Question:
I have been unable to find a satisfactory solution to creating the aforementioned table array.
I think this is a simple and interesting problem for senior developers, but it is difficult for me. I hope to be able to solve it soon.
Really sorry for my poor english.
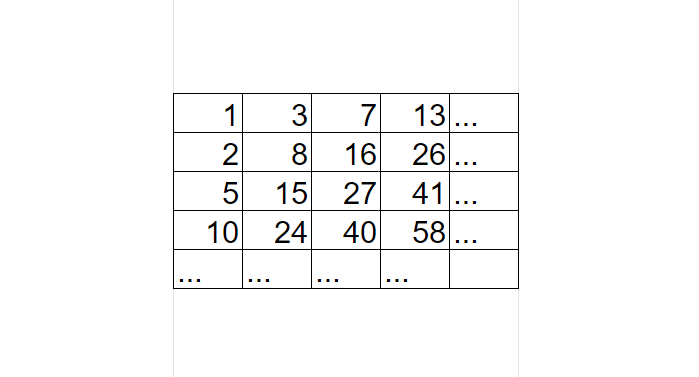
Answer: My Answer:
'''
let num_arr = [];
for (let i = 0; i < 4; i++) {
let inner_arr = [];
for (let j = 0; j < 4; j++) {
inner_arr.push(i * i + j * j + 4 * i * j + j + 1);
}
num_arr.push(inner_arr)
}
console.log(num_arr)
'''
I'm not sure if the solution I found is the most optimal.
I figured out this formula with pen and paper.
Based on your purpose, you can modify the values of 'i' and 'j'.